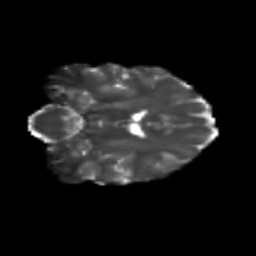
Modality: T2w
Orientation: coronal
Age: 26
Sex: female
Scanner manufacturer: siemens
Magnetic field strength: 3 T
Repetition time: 3.5 s
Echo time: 0.104 s